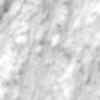
Label: no_change